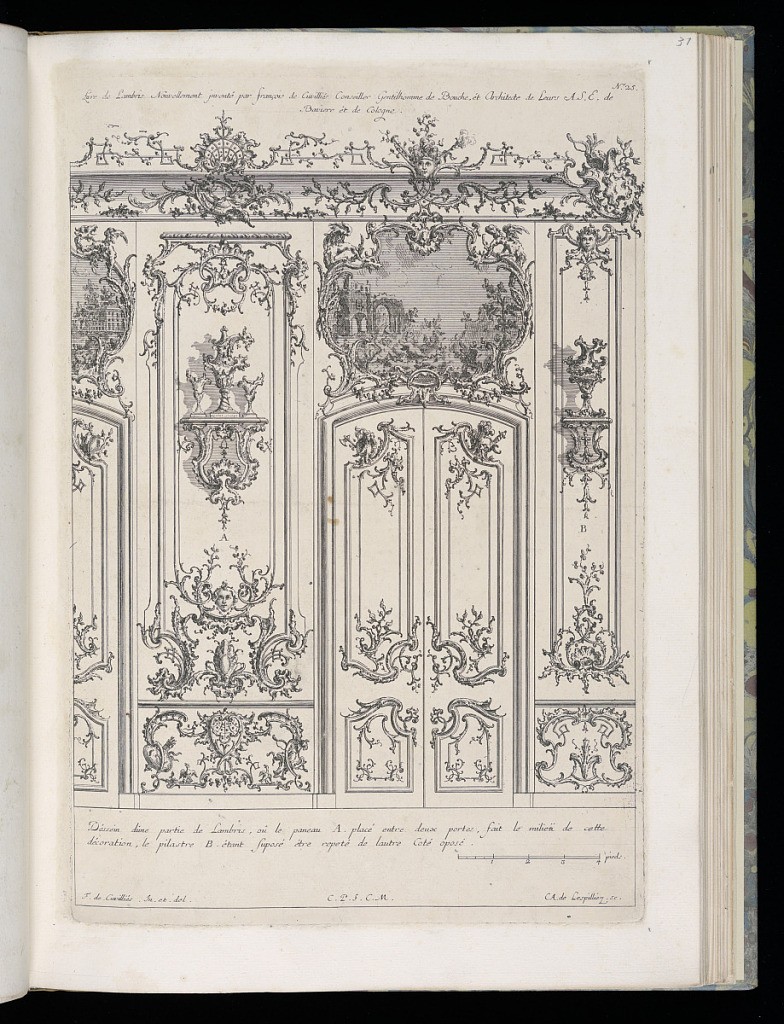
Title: Wall with Double Door and Overdoor Painting
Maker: François de Cuvilliés the Elder, Belgian, 1695 - 1768
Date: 18th century
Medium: Engraving on paper
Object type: Bound print
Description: Design for an interior wall decoration with applied ornamental stuccowork. A large set of double doors with an overdoor landscape painting above within decorative frame. At either side, two wall-mounted brackets with vsaes. Scale at lower left.